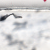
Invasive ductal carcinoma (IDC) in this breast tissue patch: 0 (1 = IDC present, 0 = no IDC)